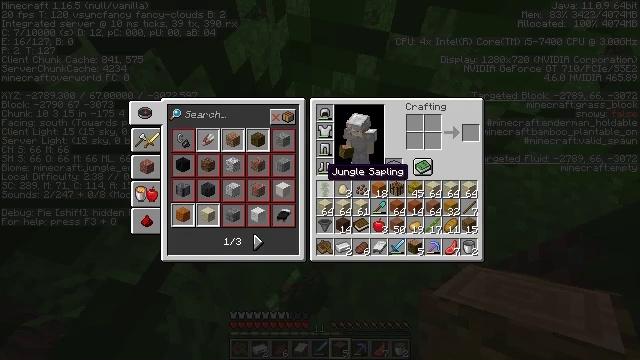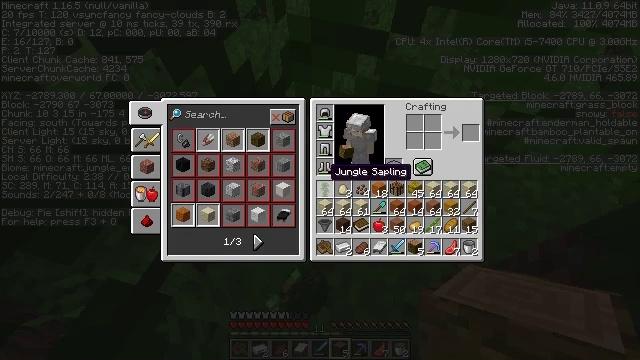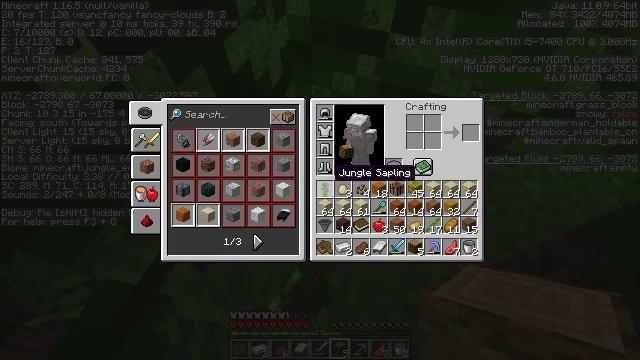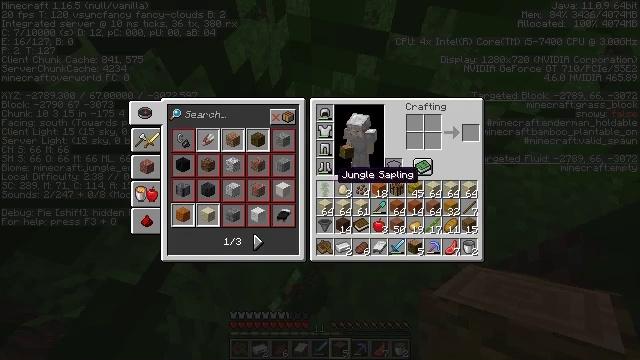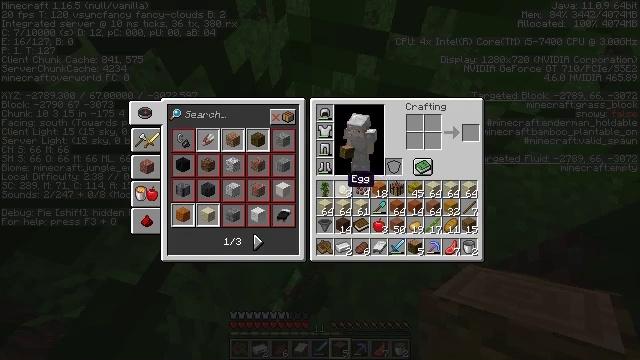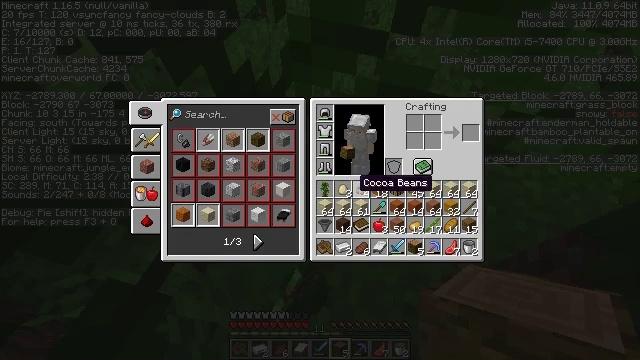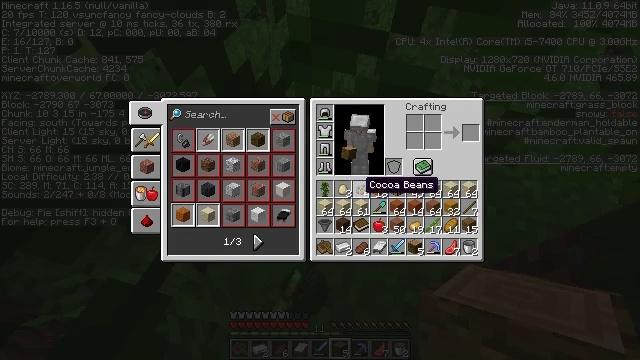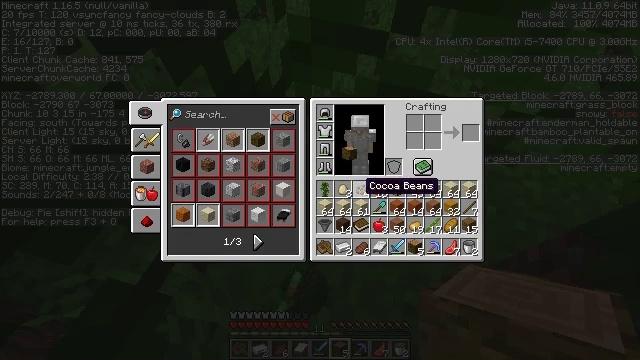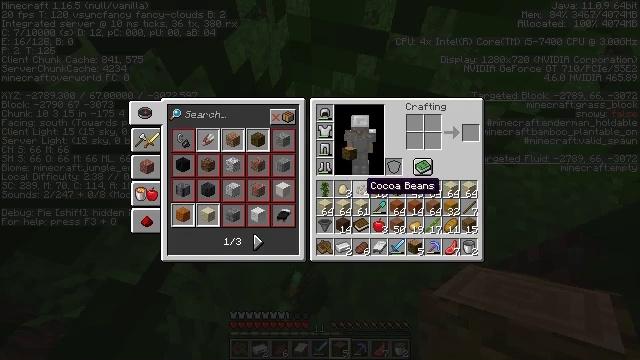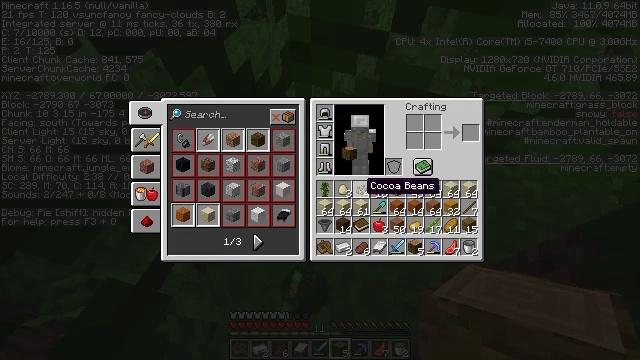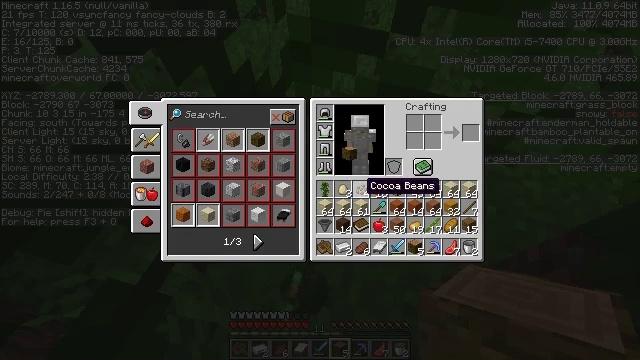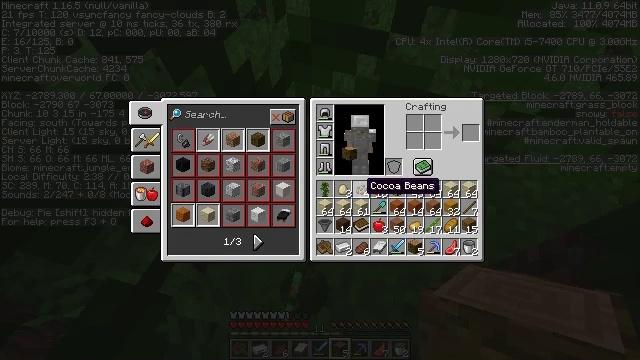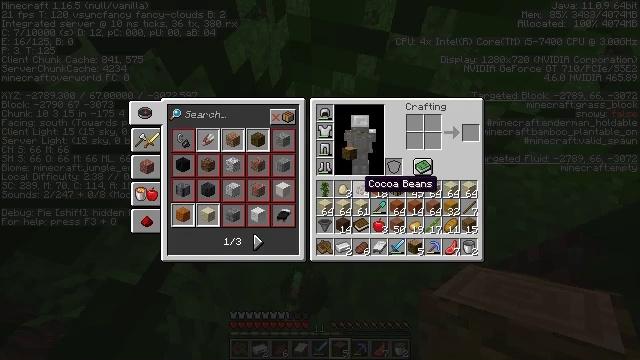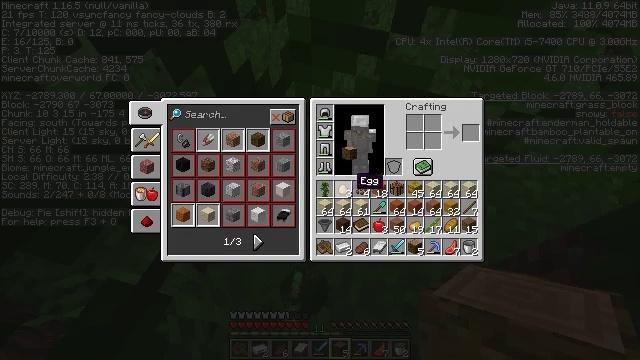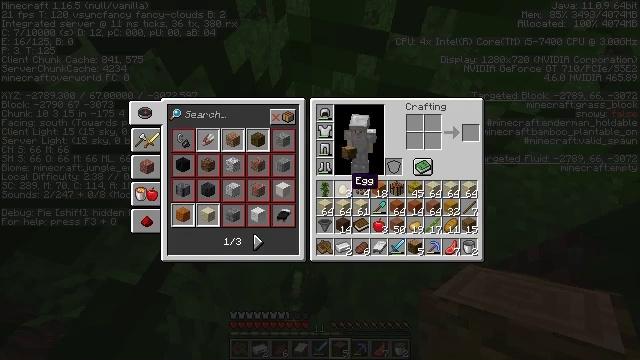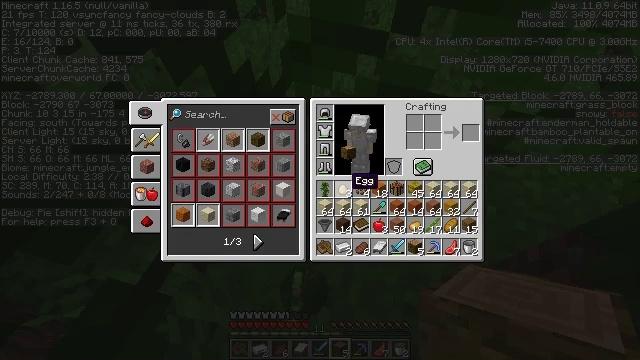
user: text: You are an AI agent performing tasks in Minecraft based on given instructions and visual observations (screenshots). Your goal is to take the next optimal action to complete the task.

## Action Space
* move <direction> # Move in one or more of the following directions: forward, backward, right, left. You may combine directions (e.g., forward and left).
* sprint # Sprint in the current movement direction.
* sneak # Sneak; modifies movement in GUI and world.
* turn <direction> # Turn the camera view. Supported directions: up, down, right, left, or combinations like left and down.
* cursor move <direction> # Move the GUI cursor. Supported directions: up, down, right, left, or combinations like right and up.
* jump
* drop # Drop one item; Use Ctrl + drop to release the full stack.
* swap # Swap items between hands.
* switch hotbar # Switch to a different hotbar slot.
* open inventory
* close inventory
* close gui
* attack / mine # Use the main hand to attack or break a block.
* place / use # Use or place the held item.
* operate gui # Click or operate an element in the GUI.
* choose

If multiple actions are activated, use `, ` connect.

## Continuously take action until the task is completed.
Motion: motion action
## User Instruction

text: Drop a crafting table.
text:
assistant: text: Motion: no_op
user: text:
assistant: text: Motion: no_op
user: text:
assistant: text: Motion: no_op
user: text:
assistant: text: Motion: turn right
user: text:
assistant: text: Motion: turn right
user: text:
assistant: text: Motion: no_op
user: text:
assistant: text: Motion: no_op
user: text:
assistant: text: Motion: no_op
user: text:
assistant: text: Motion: no_op
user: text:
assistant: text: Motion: no_op
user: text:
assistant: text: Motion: no_op
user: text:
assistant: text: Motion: no_op
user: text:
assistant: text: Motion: turn left
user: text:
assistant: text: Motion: no_op
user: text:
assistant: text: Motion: no_op
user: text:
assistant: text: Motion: no_op
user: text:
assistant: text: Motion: no_op
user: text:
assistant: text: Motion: no_op
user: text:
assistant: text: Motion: no_op
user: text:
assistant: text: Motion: no_op
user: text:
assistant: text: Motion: no_op
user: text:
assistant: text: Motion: no_op
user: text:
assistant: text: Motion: no_op
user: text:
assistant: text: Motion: no_op
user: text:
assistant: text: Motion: no_op
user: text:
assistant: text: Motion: no_op
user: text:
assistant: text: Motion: no_op
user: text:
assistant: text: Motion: no_op
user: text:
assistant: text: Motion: no_op
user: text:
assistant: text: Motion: no_op